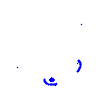
Particle: electron